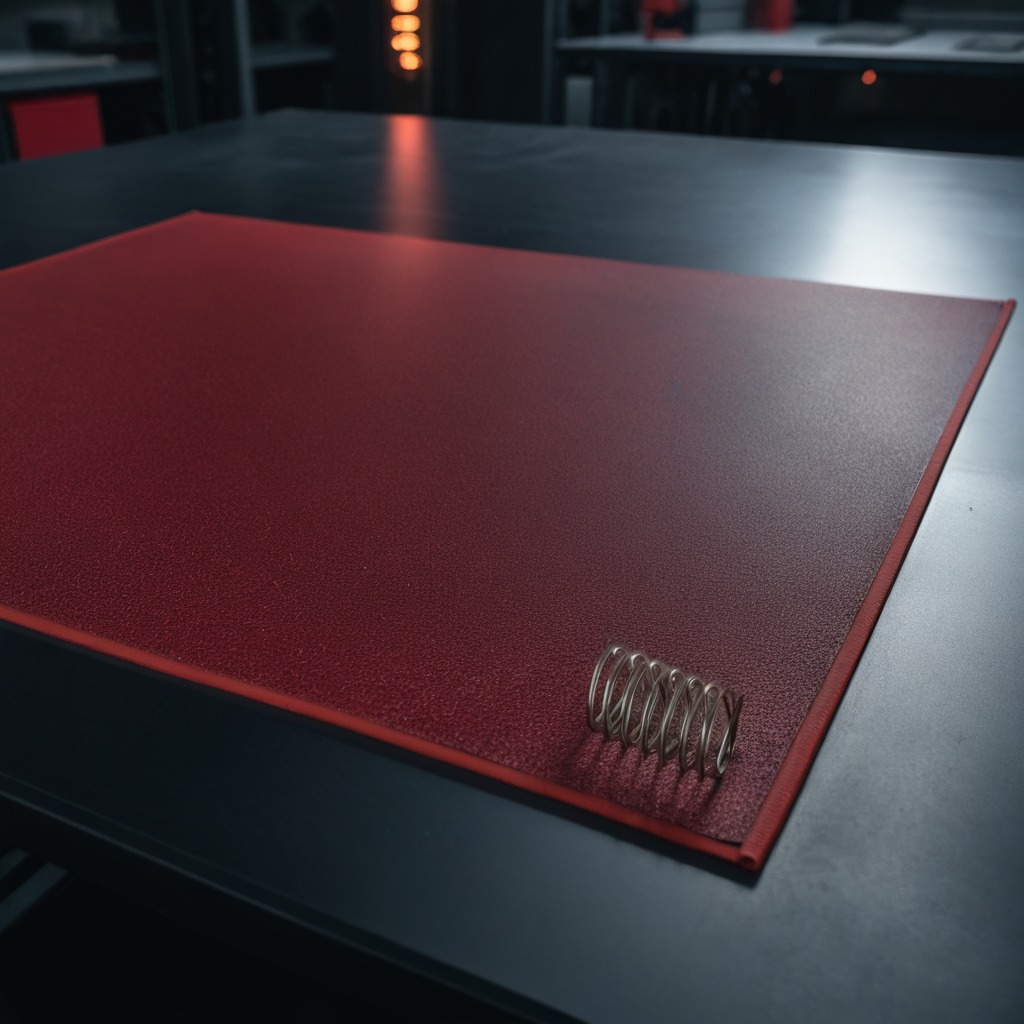
A coiled metal spring is lying on the clean granite tabletop covered with a red rubber mat inside a workshop at night.